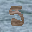
Label: 5